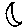
Label: moon